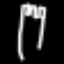
Label: fork